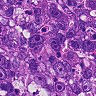
Metastatic tissue present: yes